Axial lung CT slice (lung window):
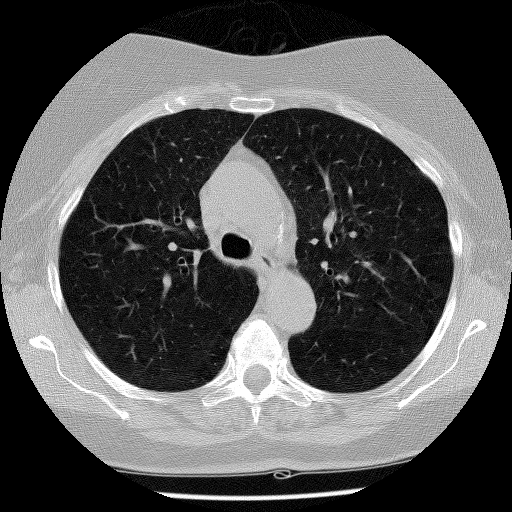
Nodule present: no